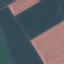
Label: AnnualCrop